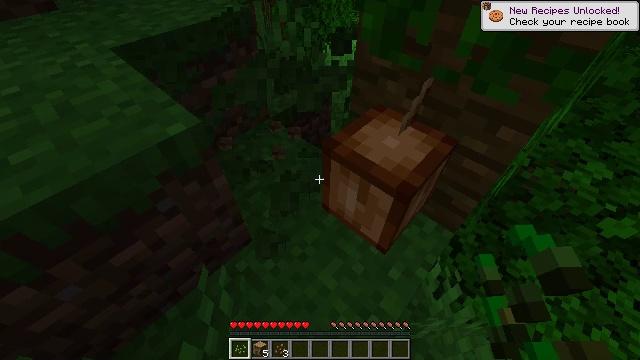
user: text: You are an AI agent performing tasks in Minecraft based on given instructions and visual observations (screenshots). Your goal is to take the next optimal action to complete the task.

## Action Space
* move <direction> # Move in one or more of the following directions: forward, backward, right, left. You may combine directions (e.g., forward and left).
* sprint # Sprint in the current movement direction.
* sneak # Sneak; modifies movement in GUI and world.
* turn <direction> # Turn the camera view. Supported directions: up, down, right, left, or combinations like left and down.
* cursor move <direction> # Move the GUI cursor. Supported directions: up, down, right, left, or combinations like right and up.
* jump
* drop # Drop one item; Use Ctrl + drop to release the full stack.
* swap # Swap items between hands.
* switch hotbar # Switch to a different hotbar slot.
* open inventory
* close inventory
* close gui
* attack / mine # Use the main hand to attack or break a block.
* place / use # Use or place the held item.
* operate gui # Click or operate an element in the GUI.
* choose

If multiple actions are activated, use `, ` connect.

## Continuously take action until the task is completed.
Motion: motion action
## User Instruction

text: Collect fern using your hands.
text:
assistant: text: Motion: attack / mine